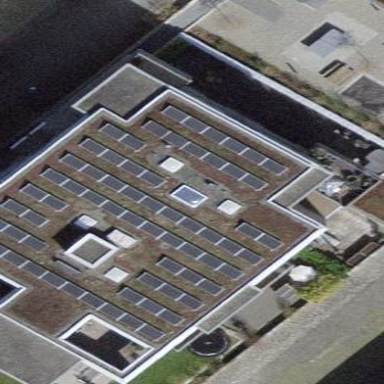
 consisting of solar photovoltaic panels."